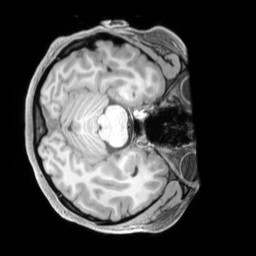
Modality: T1w
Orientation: axial
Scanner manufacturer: siemens
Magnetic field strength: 3 T
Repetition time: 2.3 s
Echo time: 0.00226 s